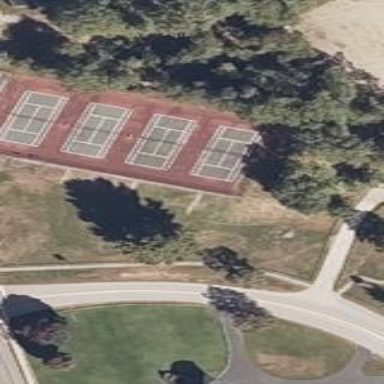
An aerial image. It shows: Tennis court on pitch designated for leisure land.